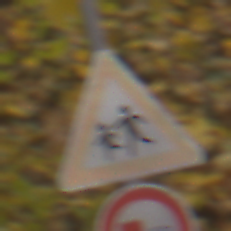
Verkehrszeichen: KinderRechts
Zusatzzeichen unten: UeberholverbotKraftfahrzeuge
Umgebung: Outdoor, Nature
Tageszeit: MorningAfternoon
Wetter: Overcast
Licht: Natural
Jahreszeit: Autumn
Kontrast: LowContrast